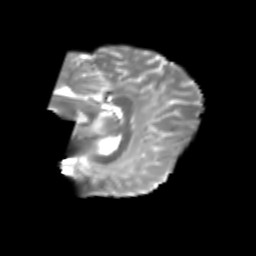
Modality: T2w
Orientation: sagittal
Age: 21
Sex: male
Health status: healthy